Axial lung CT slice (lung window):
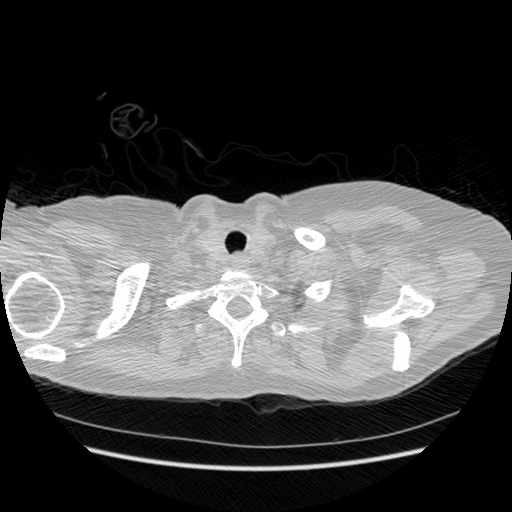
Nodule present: no